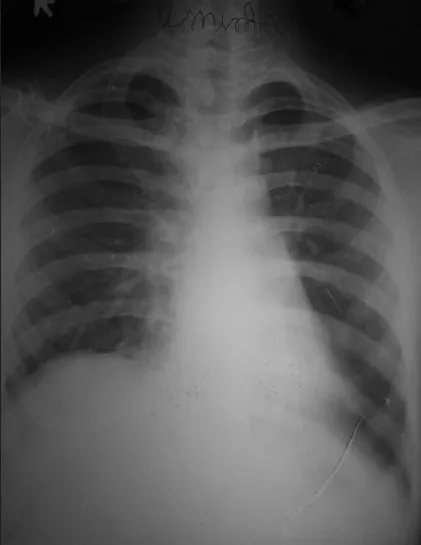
Chest X ray PA view (2008 - post chemo) - disappearance of mass.
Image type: radiology (x_ray)